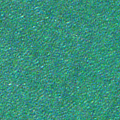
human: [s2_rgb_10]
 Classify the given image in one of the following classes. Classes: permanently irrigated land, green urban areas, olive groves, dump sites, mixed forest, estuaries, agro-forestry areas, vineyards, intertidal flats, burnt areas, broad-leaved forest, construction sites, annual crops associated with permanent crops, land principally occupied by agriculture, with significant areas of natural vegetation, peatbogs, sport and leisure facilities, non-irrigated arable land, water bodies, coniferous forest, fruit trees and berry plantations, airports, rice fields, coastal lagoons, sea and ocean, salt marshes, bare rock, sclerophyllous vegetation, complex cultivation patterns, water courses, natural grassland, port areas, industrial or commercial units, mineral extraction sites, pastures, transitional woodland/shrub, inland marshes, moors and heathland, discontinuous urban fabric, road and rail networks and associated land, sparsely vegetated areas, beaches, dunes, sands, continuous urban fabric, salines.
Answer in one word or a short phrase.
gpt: sea and ocean